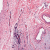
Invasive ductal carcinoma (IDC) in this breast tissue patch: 1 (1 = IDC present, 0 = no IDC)